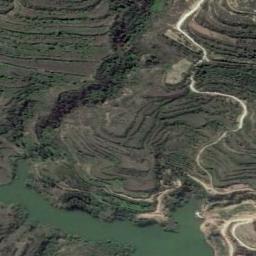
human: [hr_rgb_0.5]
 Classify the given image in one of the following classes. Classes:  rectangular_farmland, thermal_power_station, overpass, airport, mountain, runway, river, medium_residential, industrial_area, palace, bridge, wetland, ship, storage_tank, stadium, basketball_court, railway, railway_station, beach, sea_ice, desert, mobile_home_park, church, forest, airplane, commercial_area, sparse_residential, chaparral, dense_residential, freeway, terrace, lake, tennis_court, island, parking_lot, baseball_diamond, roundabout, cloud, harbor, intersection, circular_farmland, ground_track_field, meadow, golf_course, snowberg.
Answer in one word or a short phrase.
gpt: terrace